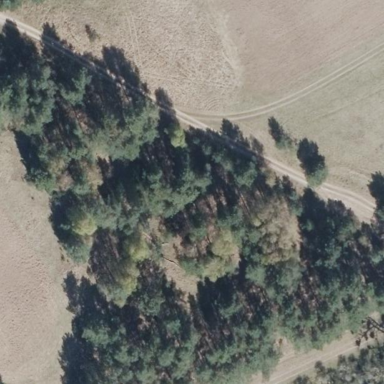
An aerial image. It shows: Evergreen needle-leaved forest.